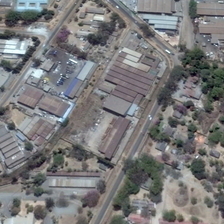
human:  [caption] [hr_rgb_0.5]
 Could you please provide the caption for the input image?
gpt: many buildings and some green trees are in an industrial area .

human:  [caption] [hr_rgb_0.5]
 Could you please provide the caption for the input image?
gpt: many buildings and some green trees are in an industrial area .

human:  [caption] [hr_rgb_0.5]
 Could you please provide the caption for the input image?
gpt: many buildings and some green trees are in an industrial area .

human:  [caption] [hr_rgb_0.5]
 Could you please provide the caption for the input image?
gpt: many buildings and some green trees are in an industrial area .

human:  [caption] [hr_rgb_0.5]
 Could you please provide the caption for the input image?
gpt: many buildings and some green trees are in an industrial area .